九年级 · 立体几何学
如图, 一个由 6 个大小相同、棱长为 1 的正方体搭成的几何体, 下列关于这个几何体的说法正确的是 $(\quad)$

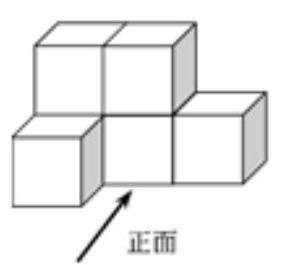
A. 主视图的面积为 6
B. 左视图的面积为 2
C. 俯视图的面积为 4
D. 俯视图的面积为 3
答案: C
解析: A. 从主视图看, 可以看到 5 个面, 故本选项错误;

B. 从左视图看, 可以看到 3 个面, 故本选项错误;

C. 从俯视图看, 可以看到 4 个面, 故本选项正确;

D. 由以上判断可知, 故本选项错误; 故选 C.